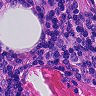
Metastatic tissue present: no